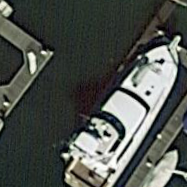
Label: Civil_yacht